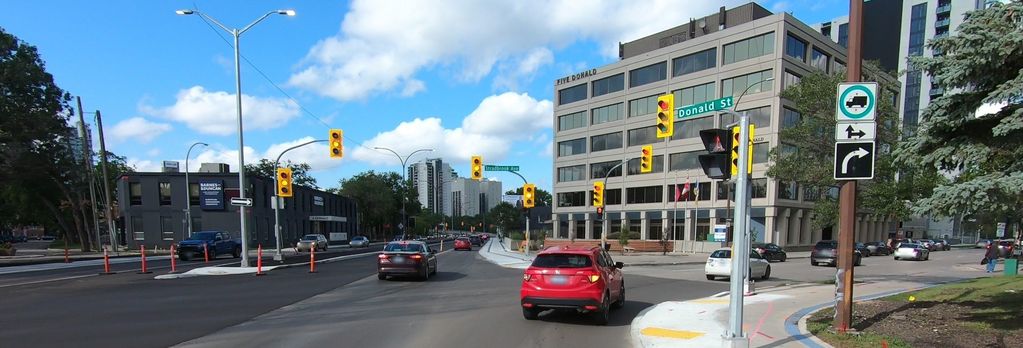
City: winnipeg